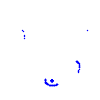
Particle: kaon